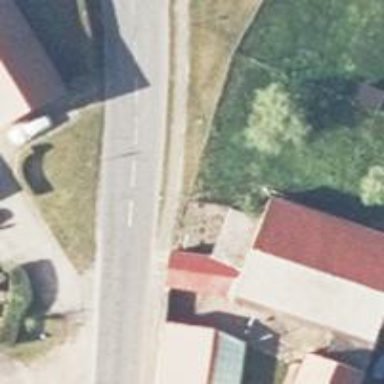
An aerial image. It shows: Secondary road with asphalt surface.